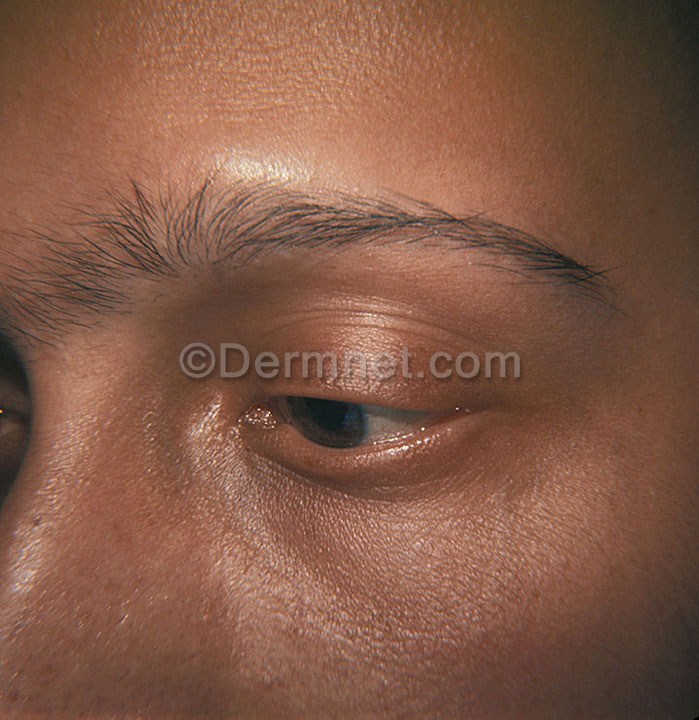
Disease: Hair Loss Photos Alopecia and other Hair Diseases